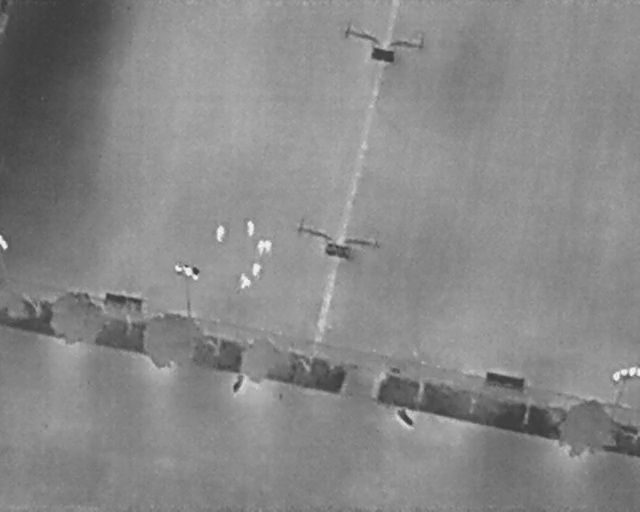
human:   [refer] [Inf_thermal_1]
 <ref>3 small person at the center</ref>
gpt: <box>[[40, 47, 43, 48, 2], [39, 47, 42, 49, 2], [38, 51, 41, 53, 2]]</box>

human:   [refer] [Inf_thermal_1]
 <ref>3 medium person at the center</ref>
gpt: <box>[[33, 44, 35, 46, 2], [37, 43, 40, 45, 2], [37, 53, 39, 55, 2]]</box>